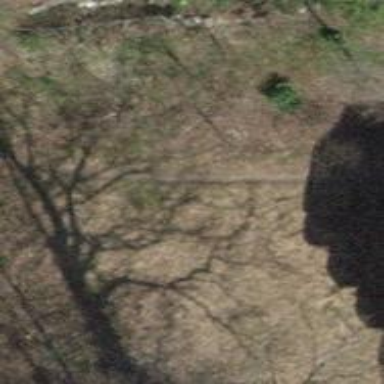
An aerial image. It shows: Path on the ground.